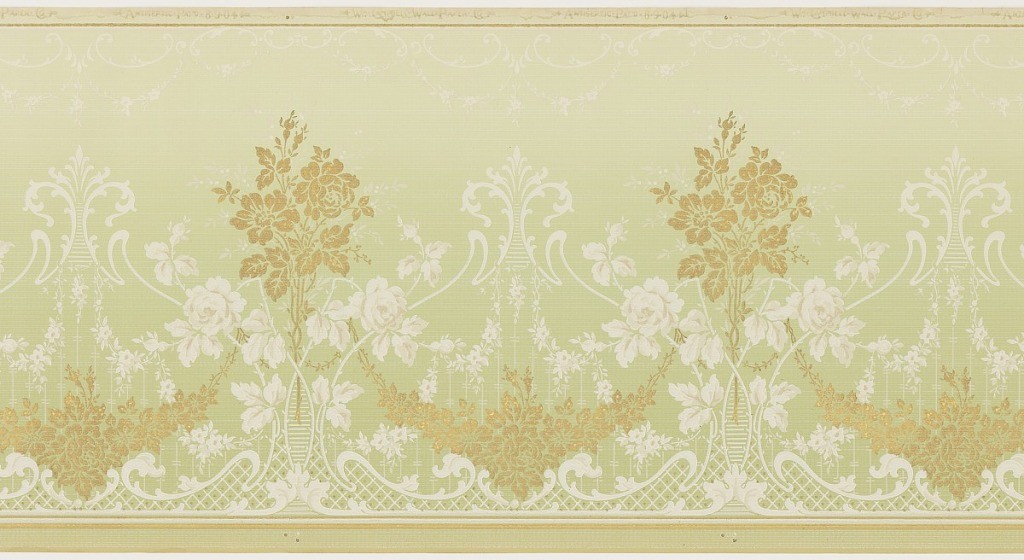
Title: Frieze
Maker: Wm. Campbell Wall Paper Company, 1872
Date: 1905–1915
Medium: Machine-printed paper
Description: Metallic gold bouquets connected by festoons overlapped by white foliate scrolls. Acanthus leaves and white flowers adorn scrolls. Printed in green, white and metallic gold on green background.